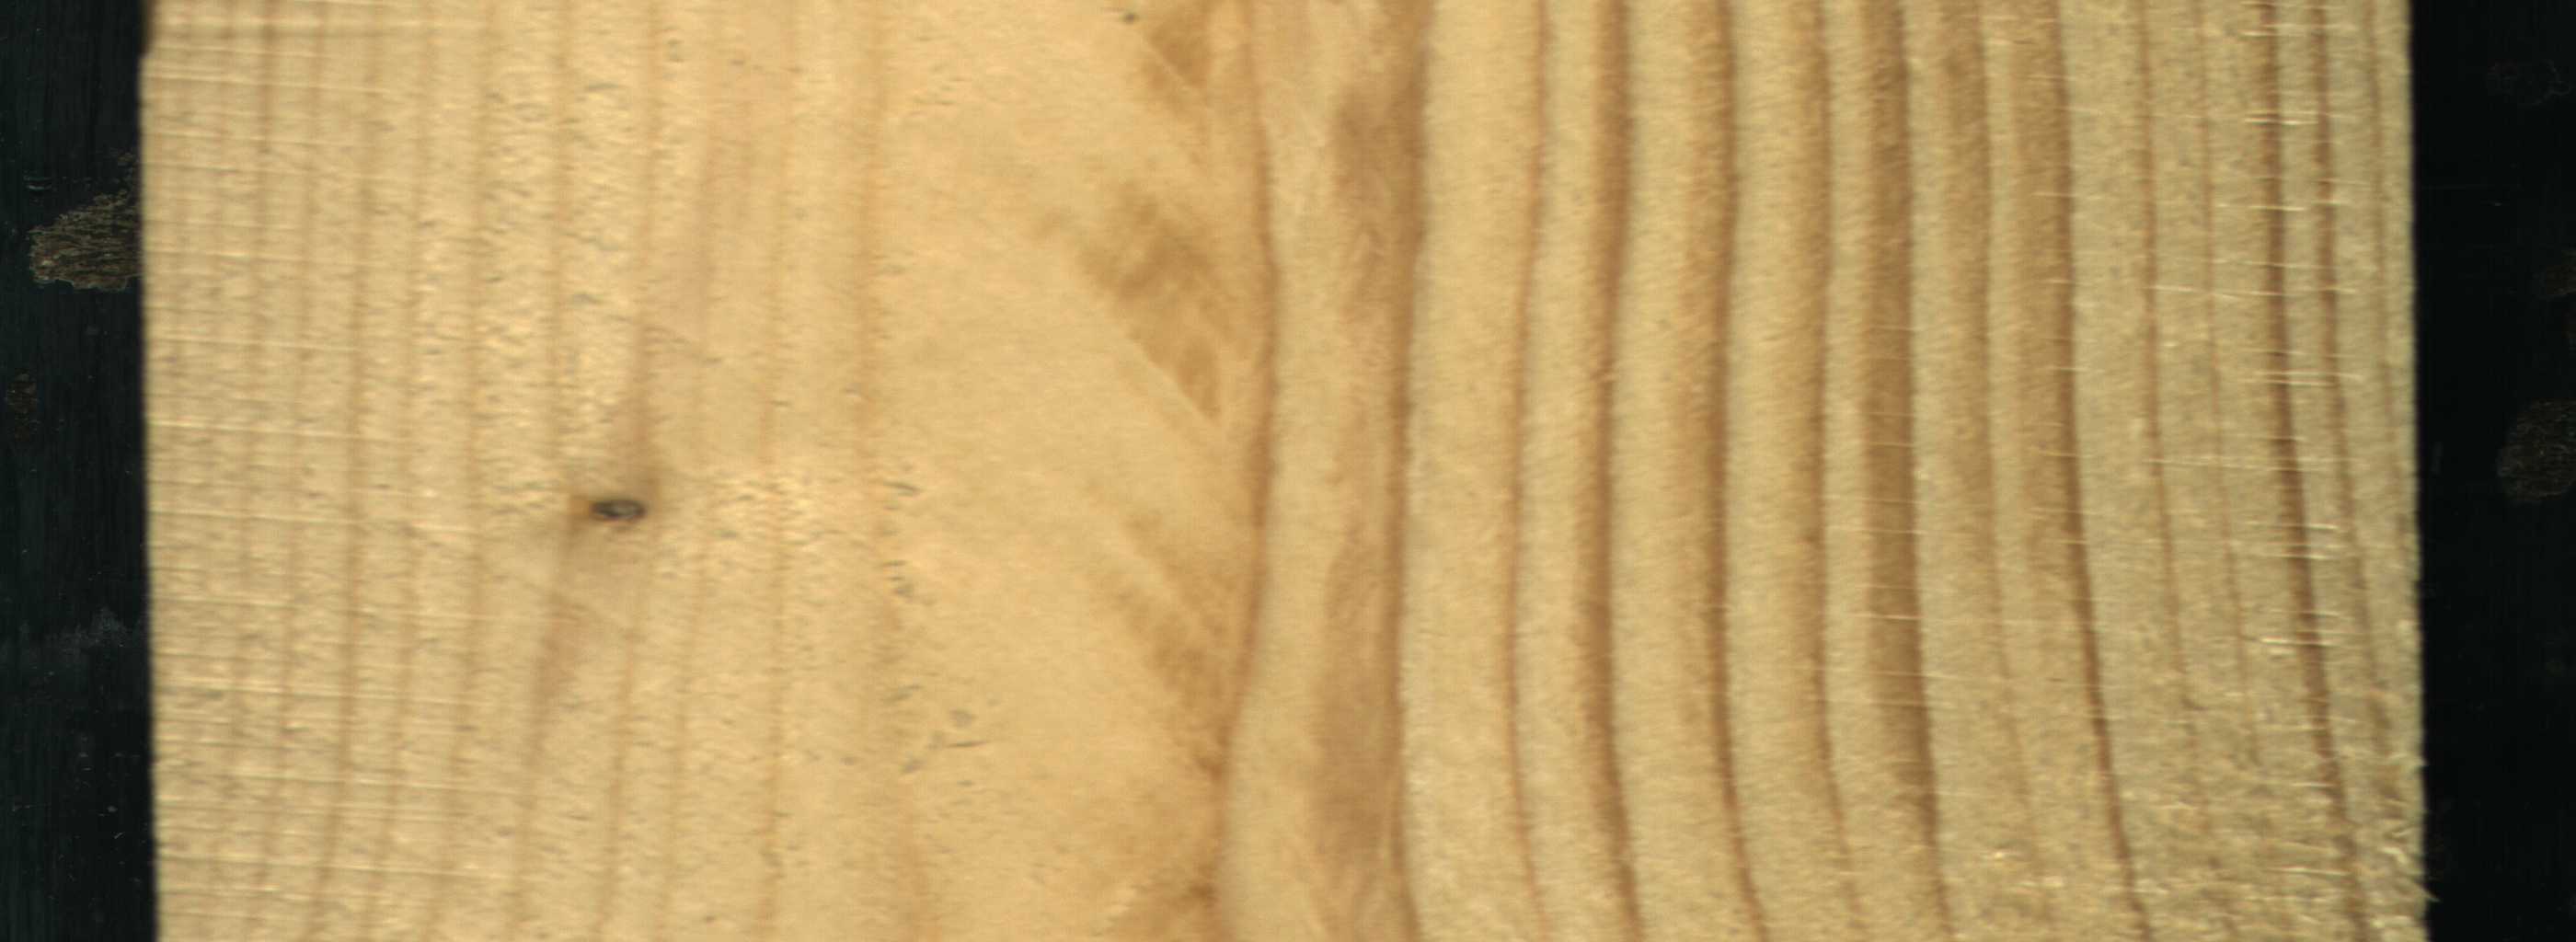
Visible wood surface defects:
Live_Knot